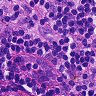
Metastatic tissue present: no